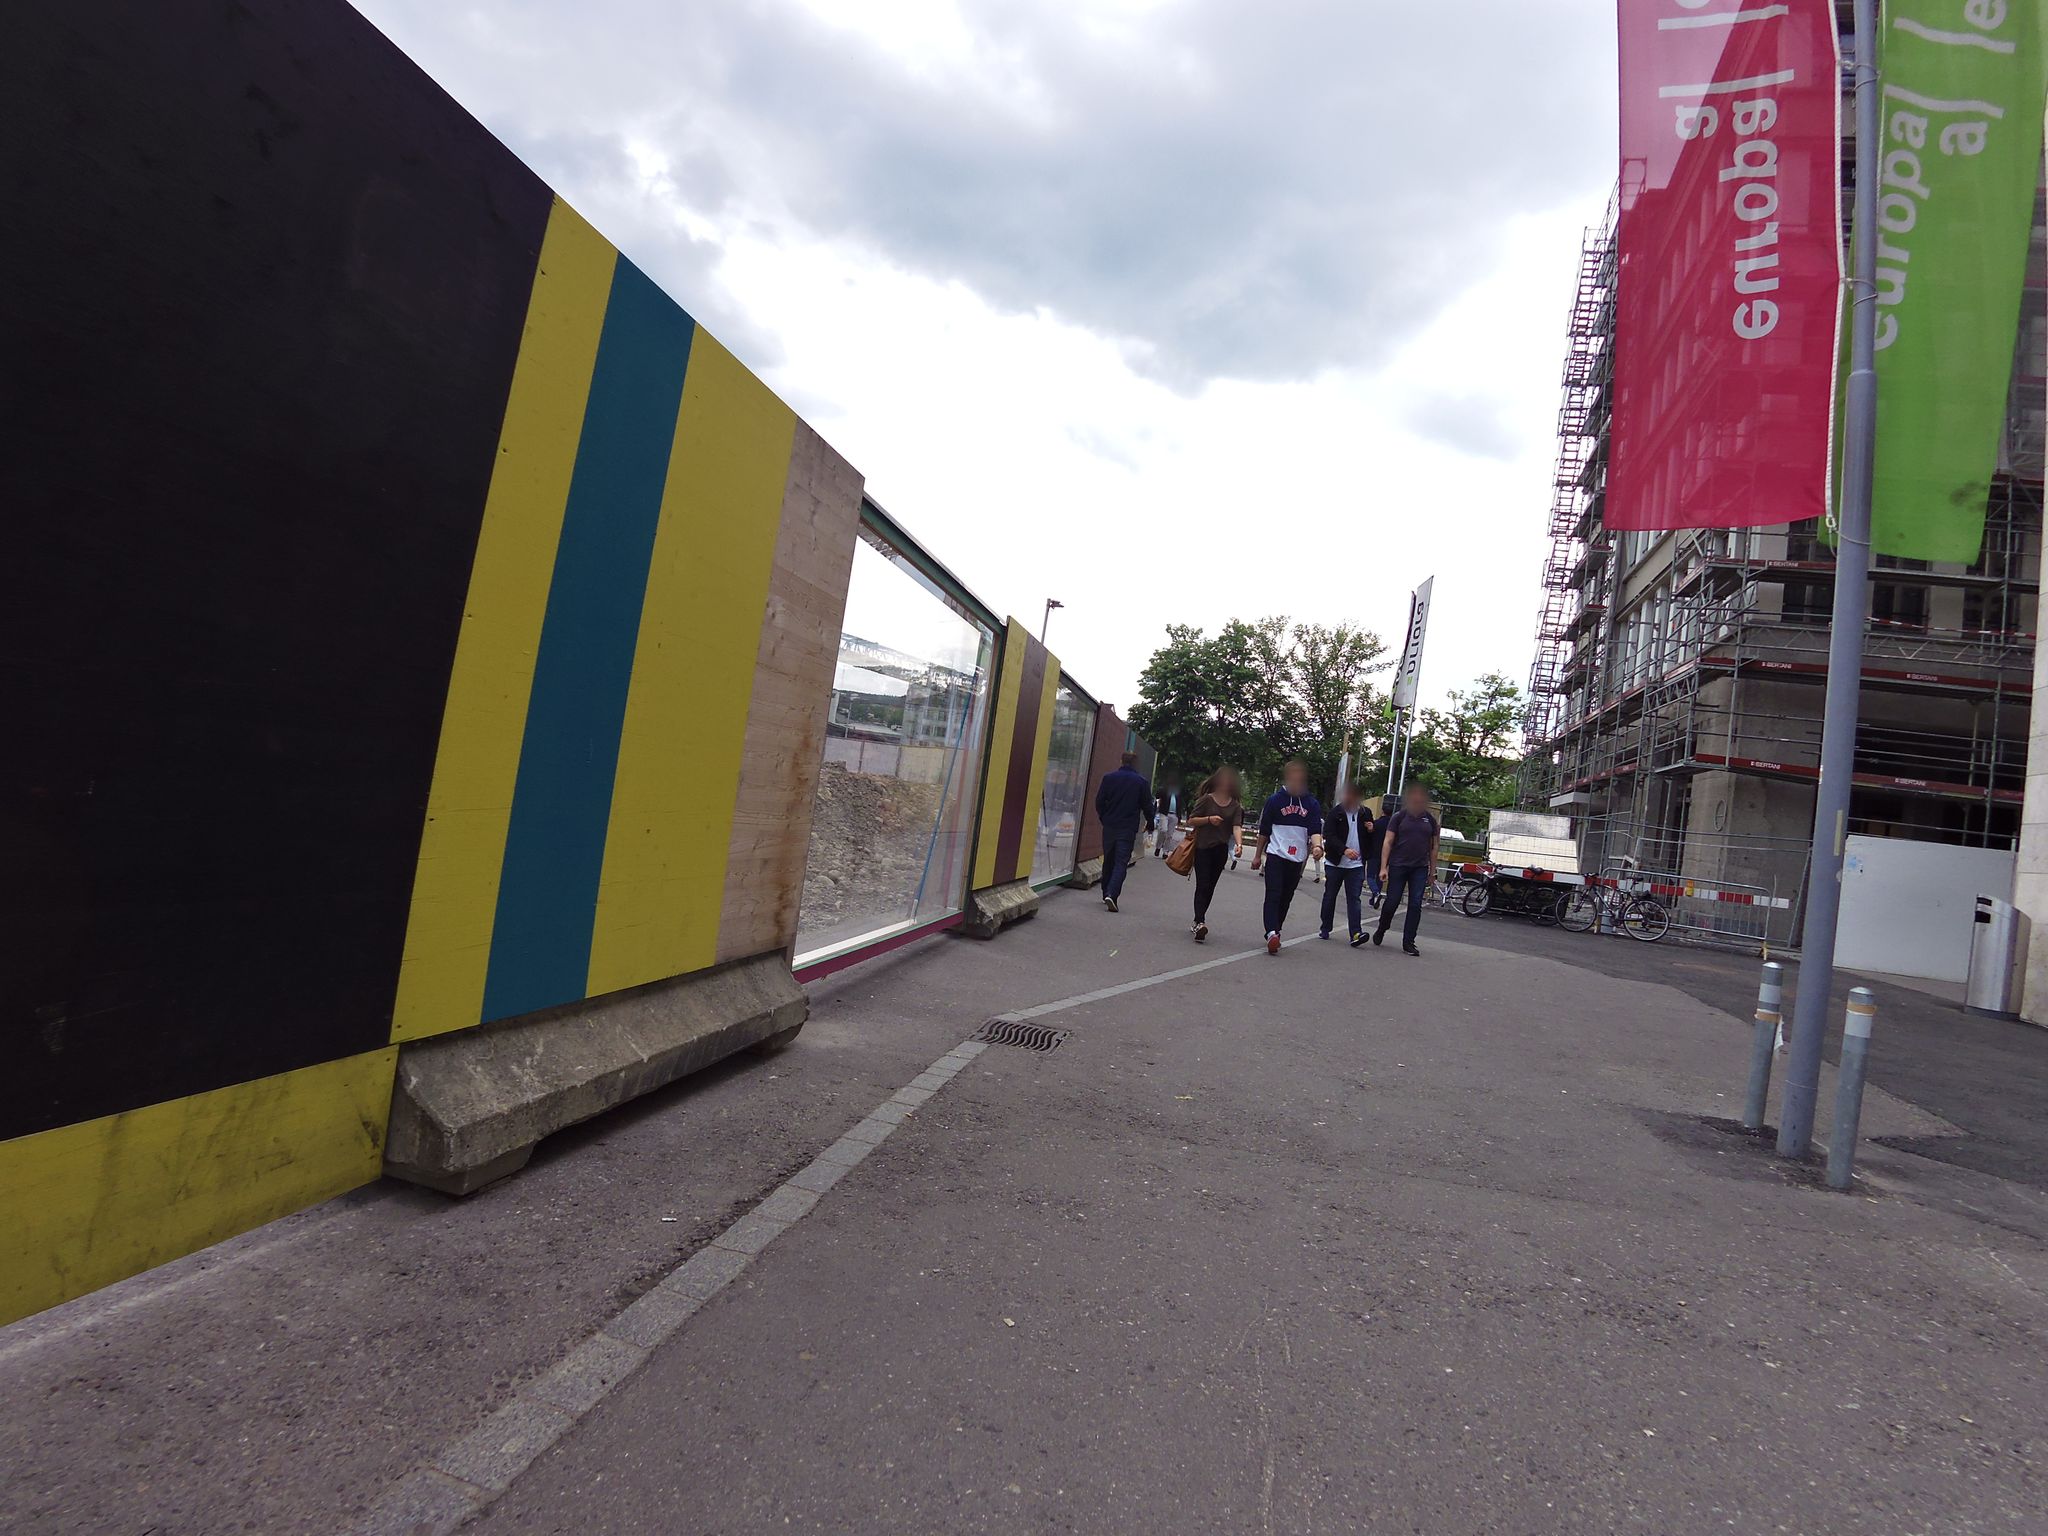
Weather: cloudy
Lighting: day
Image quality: good
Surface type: walking surface
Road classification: cycleway, steps
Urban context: urban centre
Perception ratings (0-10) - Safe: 3.72, Lively: 3.09, Beautiful: 4.17, Boring: 1.98, Depressing: 9.3, Wealthy: 4.23